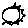
Label: sun